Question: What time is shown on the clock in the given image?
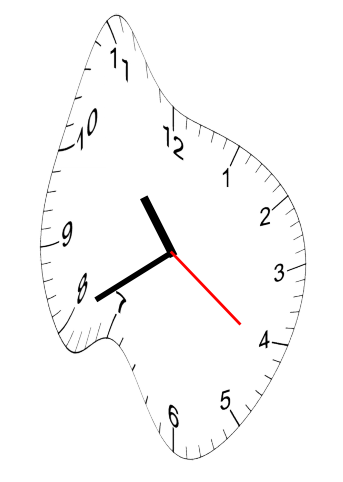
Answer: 10:40:21